Question: This is a program to find the number of characters in a string. But it counts the wrong number of characters. Is it counting the white space too ? Even if that is true how can the total number be 89 ? (see output below)
'''
#include <stdio.h>
#include <conio.h>
void occurrence(char str[100], char ch)
{
int count=0,max =0,i;
for(i=0;i<=100;i++)
{
if(str[i]!='')
{
max = max + 1;
if(str[i]==ch)
{
count = count + 1;
}
}
}
printf("
Total Number of characters : %d
",max);
printf("
Number of Occurrences of %c : %d
",ch,count);
}
int main(void)
{
void occurrence(char [], char);
int chk;
char str[100], ch, buffer;
clrscr();
printf("Enter a string :
");
gets(str);
printf("Do you want to find the number of occurences
of a particular character (Y = 1 / N = 0) ? ");
scanf("%d", &chk);
do
{
if (chk==1)
{
buffer = getchar(); //dummy varaiable to catch input
printf("Enter a Character : ");
ch = getchar();
occurrence(str,ch);
printf("
Do you want to check the number of occurences
of another character (Y = 1 / N = 0) ? ");
scanf("%d", &chk);
}
else
{
exit();
}
}
while(chk);
return 0;
}
'''

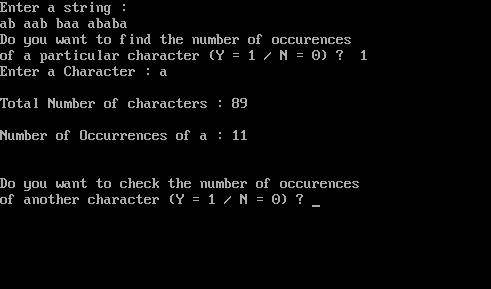
Answer: There are two important things wrong with the 'for' loop that counts characters:
1. It goes from 0 to 100, when it should go from 0 to 99. If you allocate a 100-element array, then the index of the highest element is 99, for a total of a hundred elements. Traditionally the exit condition for the loop would be i < 100, not i <= 100.
2. It keeps going after the '' is found. The '' character marks the end of the string, and you should not count any characters after it. Some of the characters after the '' may themselves be ''s, and so you won't count them; but there could be any other kind of garbage there as well, and those will mess up your count. You must figure out how to change your for loop to exit as soon as the '' character is found, and not count anything else after that point.